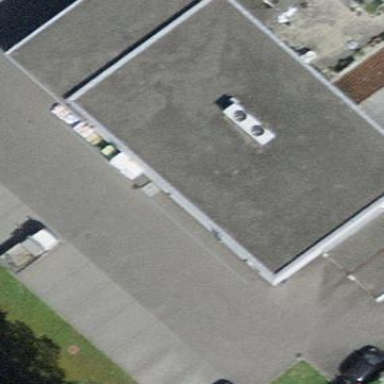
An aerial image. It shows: Retail building.